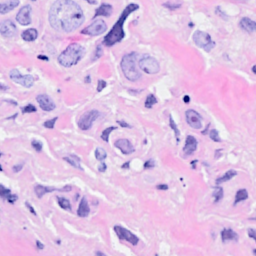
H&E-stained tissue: Breast